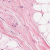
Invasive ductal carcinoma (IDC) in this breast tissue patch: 0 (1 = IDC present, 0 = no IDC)